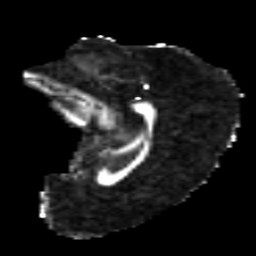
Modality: FA
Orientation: sagittal
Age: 12
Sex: male
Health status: ill
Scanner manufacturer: ge
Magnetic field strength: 3 T
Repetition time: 6.752 s
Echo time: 0.079 s